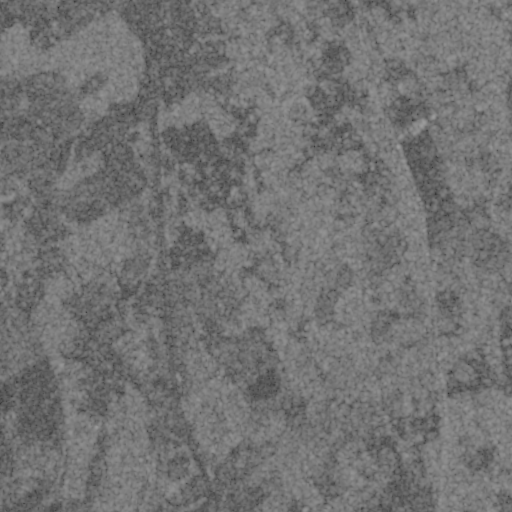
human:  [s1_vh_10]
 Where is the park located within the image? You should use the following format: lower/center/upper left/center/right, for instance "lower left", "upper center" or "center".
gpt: The park is located in the center left of the image.
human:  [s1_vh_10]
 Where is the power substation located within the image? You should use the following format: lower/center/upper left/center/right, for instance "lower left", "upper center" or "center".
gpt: The power substation is located in the upper right of the image.
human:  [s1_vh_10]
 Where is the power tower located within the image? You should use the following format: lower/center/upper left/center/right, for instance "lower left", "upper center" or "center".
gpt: The power tower is located in the upper right of the image.
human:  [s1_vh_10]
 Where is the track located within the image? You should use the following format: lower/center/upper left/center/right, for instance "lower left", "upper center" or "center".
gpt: There is no track in the image.

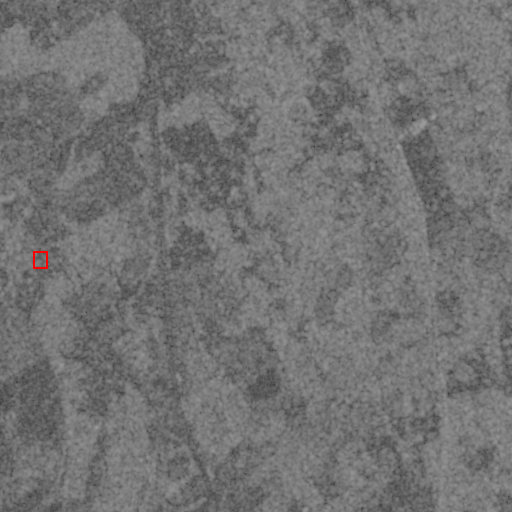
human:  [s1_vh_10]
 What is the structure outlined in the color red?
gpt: The structure outlined in red is a park.
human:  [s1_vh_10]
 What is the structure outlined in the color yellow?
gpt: There is no yellow outline.